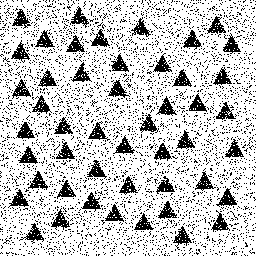
Squares: 0
Triangles: 48
Stars: 0
Total shapes: 48